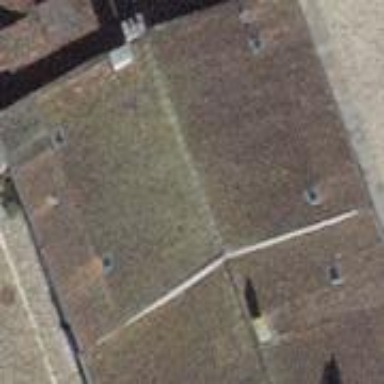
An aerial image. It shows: Building with tile roof.